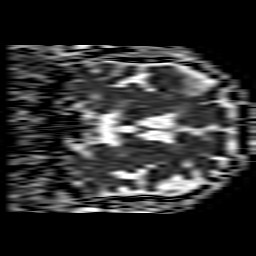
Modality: ADC
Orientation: coronal
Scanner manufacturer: philips
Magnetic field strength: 1.5 T
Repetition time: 3.926 s
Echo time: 0.09255 s